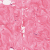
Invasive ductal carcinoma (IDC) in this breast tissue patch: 0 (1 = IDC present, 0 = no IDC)